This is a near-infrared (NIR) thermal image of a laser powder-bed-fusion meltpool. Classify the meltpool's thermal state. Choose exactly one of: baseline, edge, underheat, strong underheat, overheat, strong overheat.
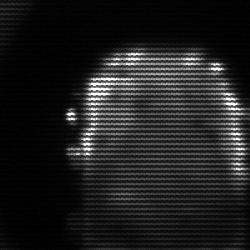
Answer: baseline